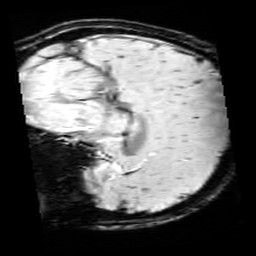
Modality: SWI
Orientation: sagittal
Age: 11
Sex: female
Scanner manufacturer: siemens
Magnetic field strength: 3 T
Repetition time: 0.027 s
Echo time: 0.02 s